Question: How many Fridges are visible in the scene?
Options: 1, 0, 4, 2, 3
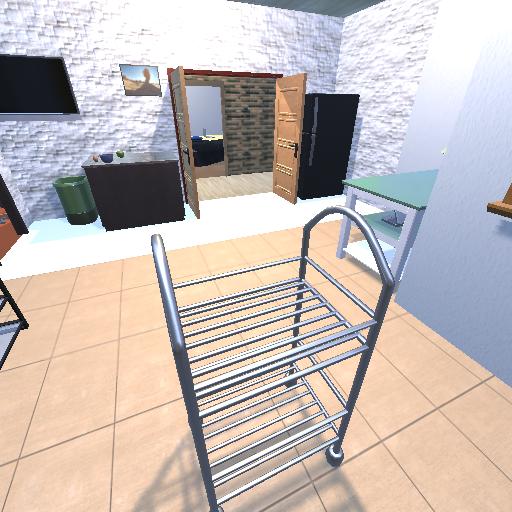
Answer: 1